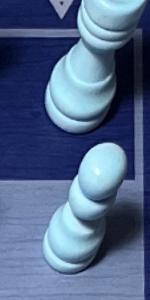
Label: Pawn_White